Aerial crown-view tile of a tropical tree (Barro Colorado Island, Panama), acquired 20241112:
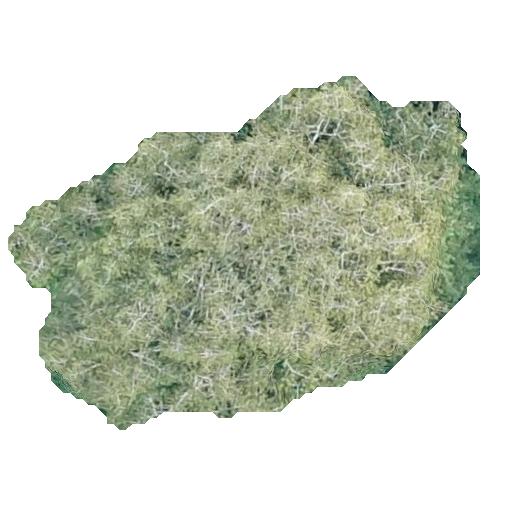
Species: Virola surinamensis
GBIF accepted scientific name: Virola surinamensis
Crown area: 177.191 m²